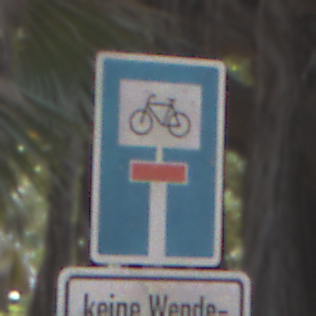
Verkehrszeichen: SackgasseRadverkehrDurchlaessig
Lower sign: HinweisGeaenderteVorfahrtVerkehrsfuehrungVerkehrsregelung3
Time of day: MorningAfternoon
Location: Outdoor (Suburban)
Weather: PartlyCloudy
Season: NotSpecified
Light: Natural